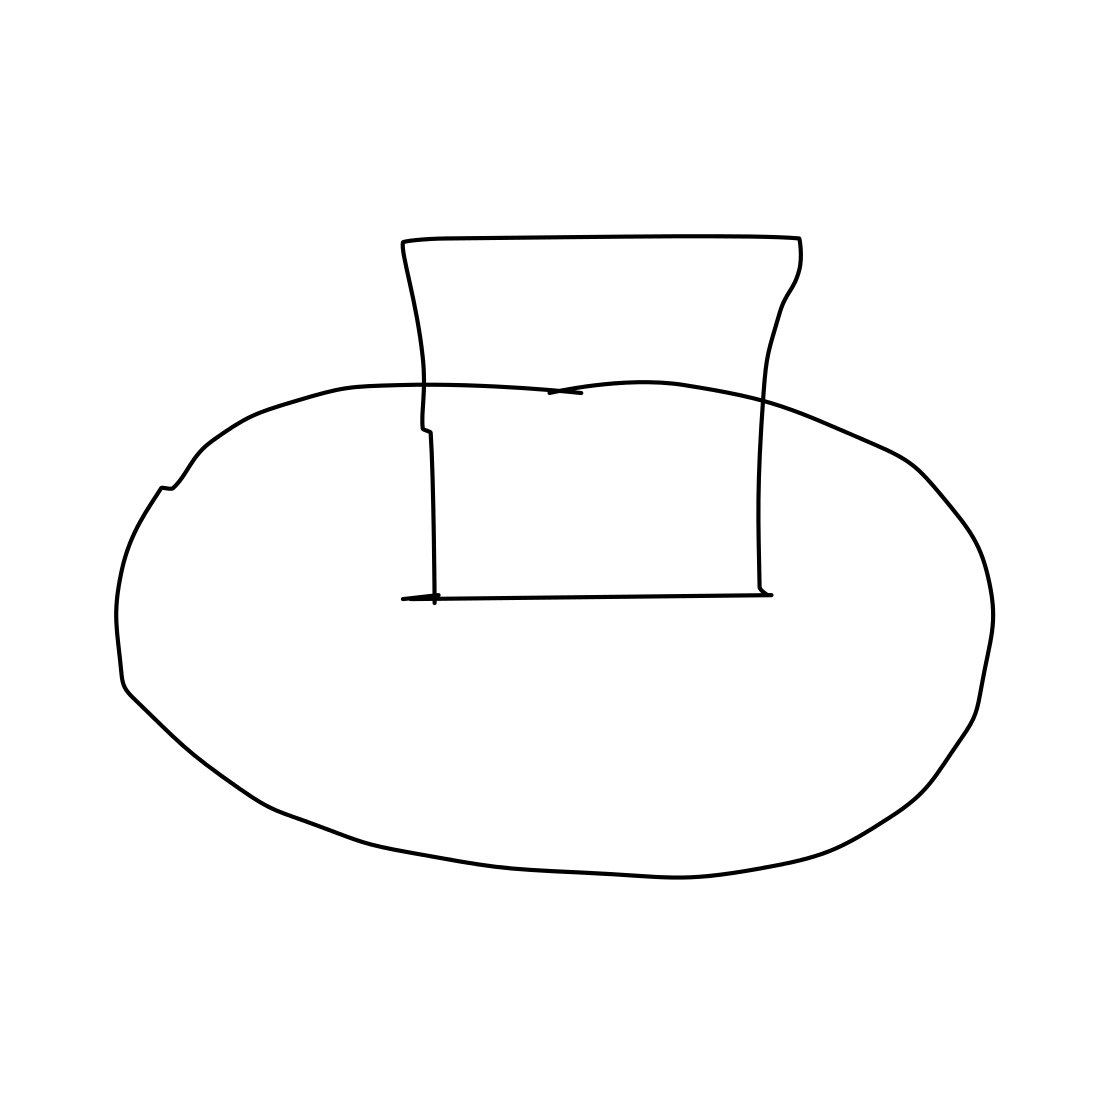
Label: hat